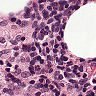
Metastatic tissue present: no